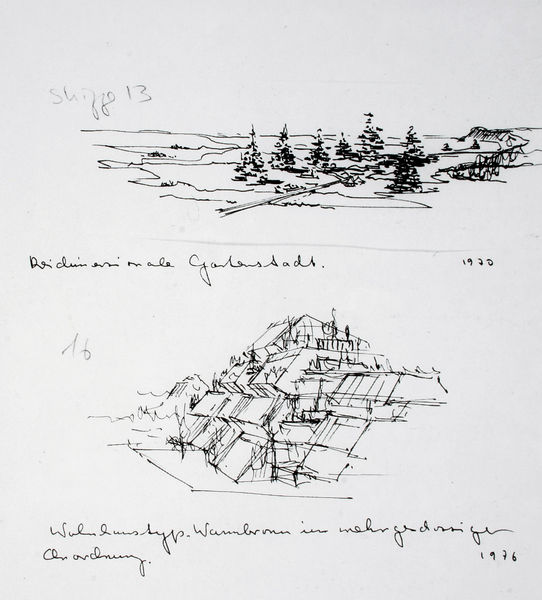
Titel: Entwurfsskizzen
Künstler: Frei Otto
Standort: Warmbronn
Institution: Wohnhaus Frei Otto
Schlagwörter: berg, weiß, bäume, landschaft, schwarz, skizze, zeichnung, haus, weg, wald, tannen, beschriftung, nadelbaum, tanne, entwurf, tannenbaum, hasu, vorzeichnung, terrassenhaus